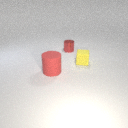
small yellow rubber cube to the right of small red metal cylinder